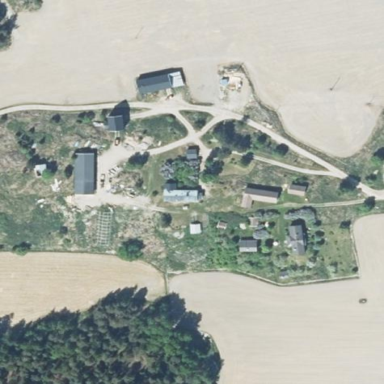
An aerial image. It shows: Farmyard area.